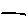
Label: line